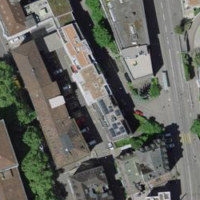
EUNIS habitat code: 54
Species observed at this site:
Chroicocephalus ridibundus
Tachymarptis melba
Corvus corone
Larus michahellis
Parus major
Troglodytes troglodytes
Passer domesticus
Fringilla coelebs
Columba livia
Buteo buteo
Columba palumbus
Accipiter nisus
Strix aluco
Turdus merula